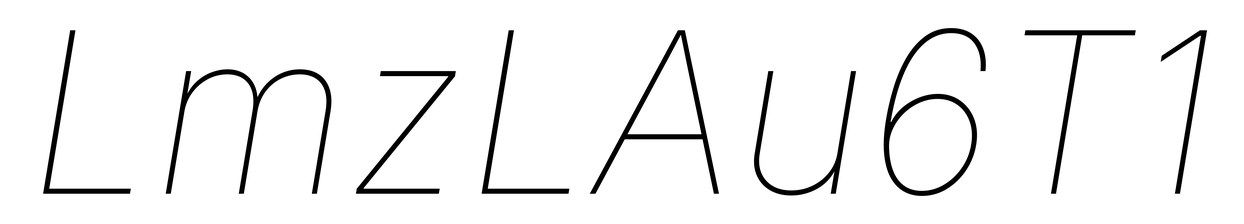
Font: Inter-Italic_Thin_Italic